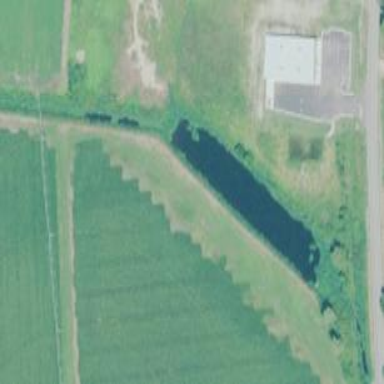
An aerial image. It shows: Pond surrounded by natural water.